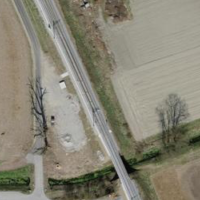
EUNIS habitat code: 52
Species observed at this site:
Asplenium trichomanes
Corylus avellana
Anas platyrhynchos
Parus major
Zygaena filipendulae
Medicago sativa
Fringilla coelebs
Passer italiae
Garrulus glandarius
Trifolium pratense
Jynx torquilla
Achillea millefolium